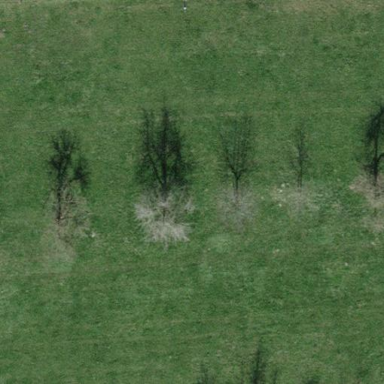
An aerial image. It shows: Orchard.